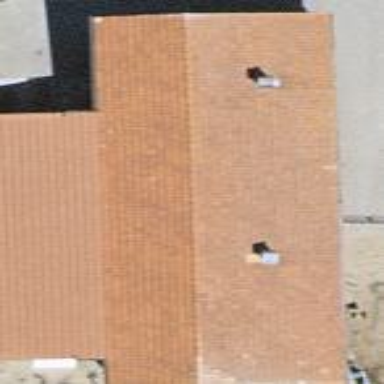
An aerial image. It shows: Gabled barn with brown roof. The orientation of the roof is along the length of the building.